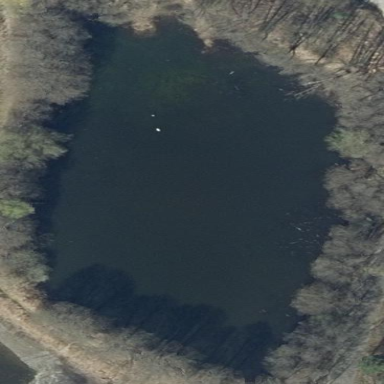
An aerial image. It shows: Pond surrounded by natural water.